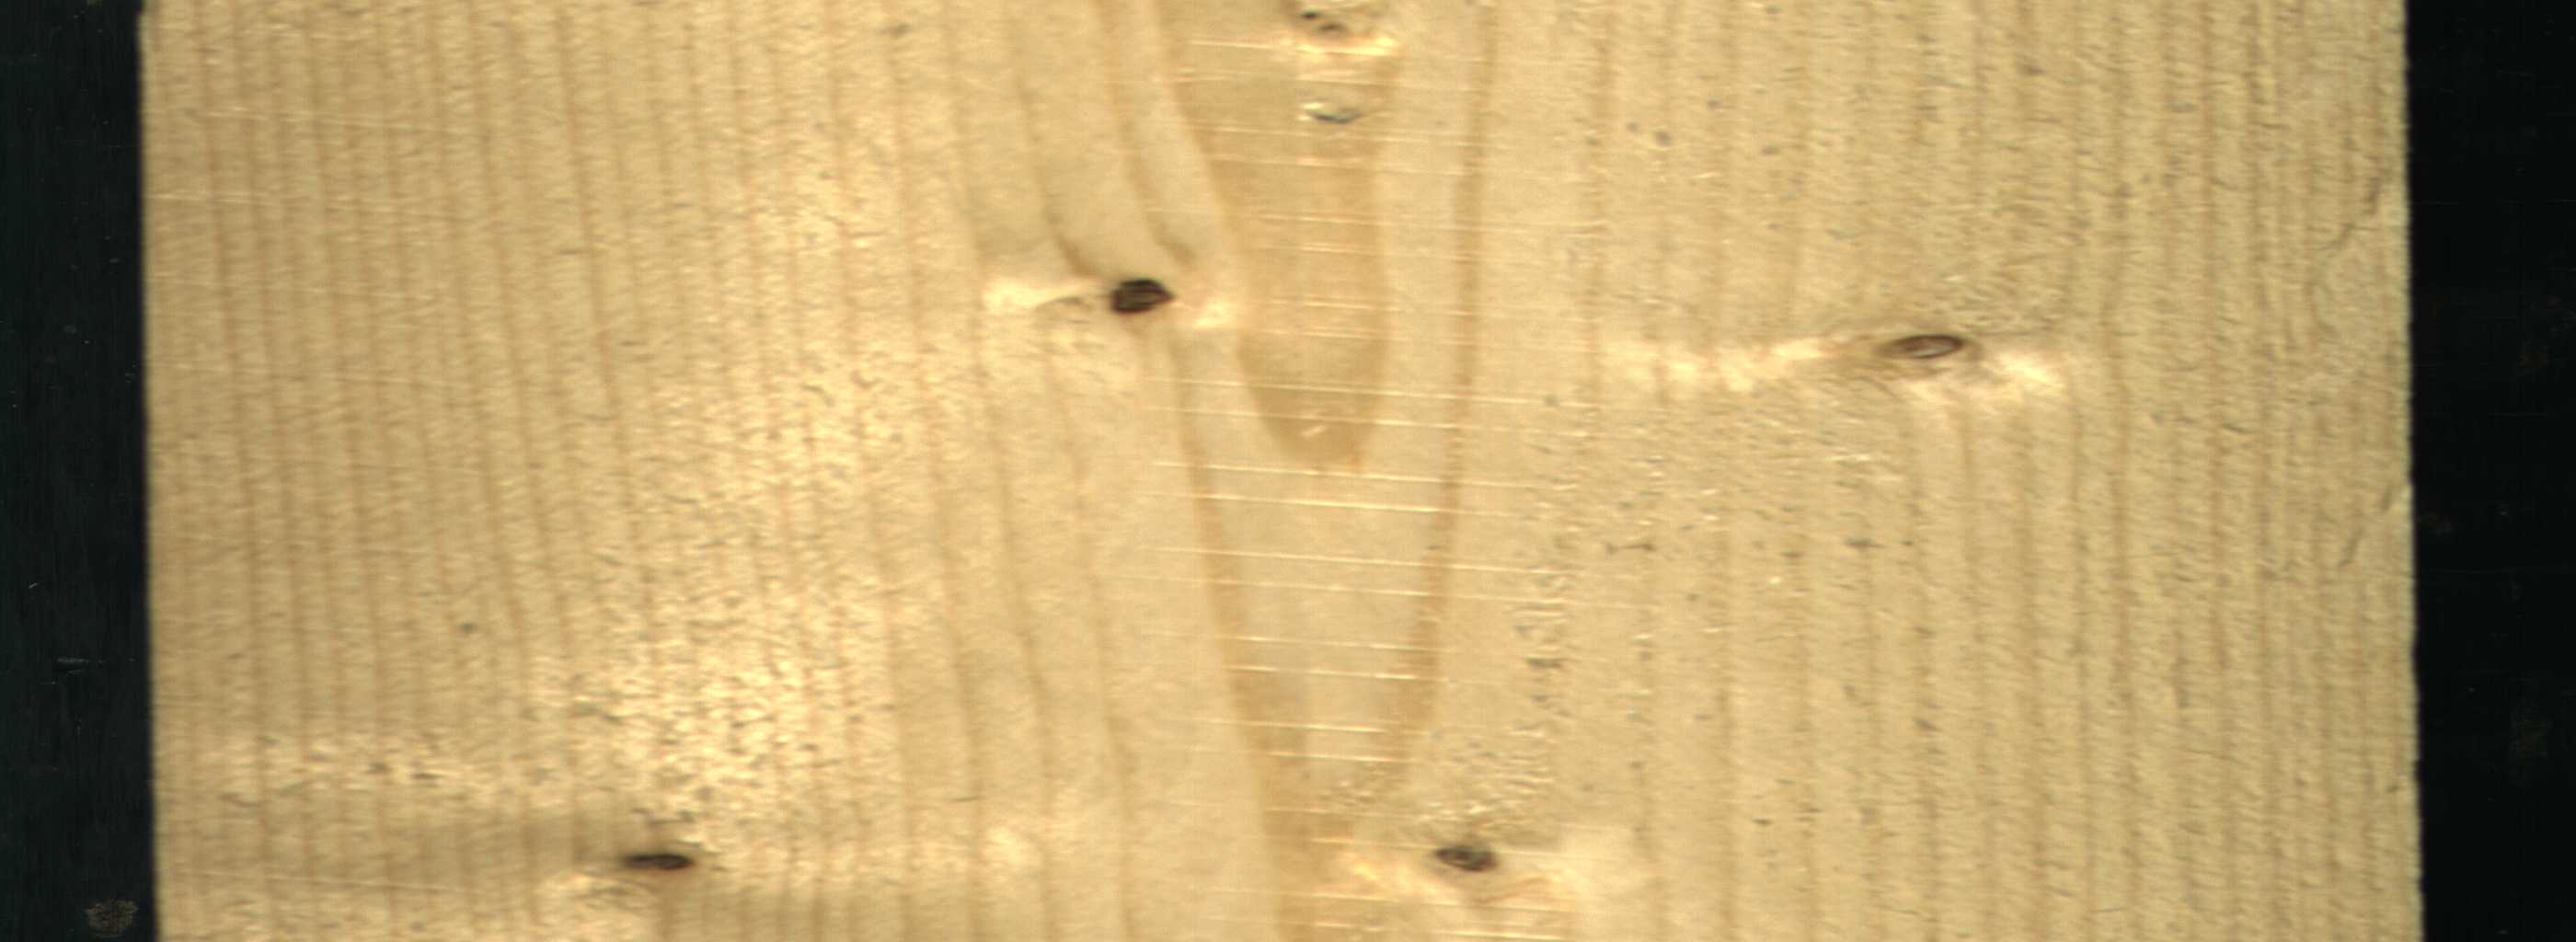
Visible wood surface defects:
Dead_Knot
Live_Knot
Live_Knot
Live_Knot